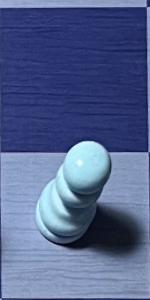
Label: Pawn_White